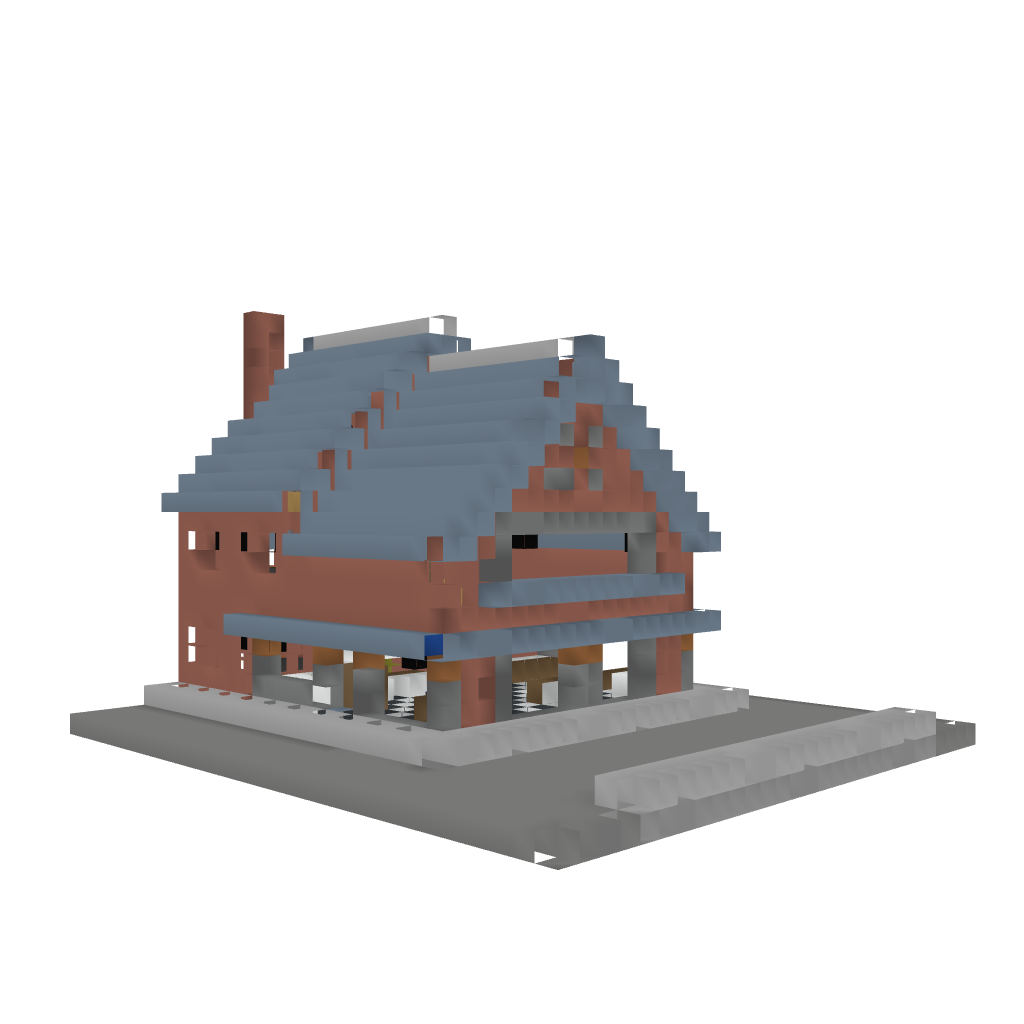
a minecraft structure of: Terraced Shop 2 OF 2